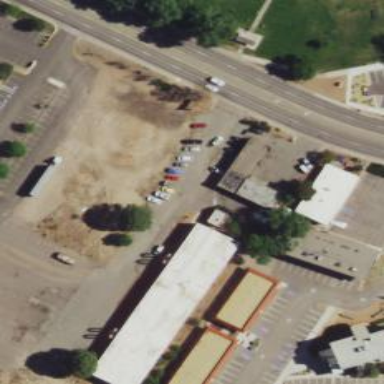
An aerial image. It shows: Building that is motel.